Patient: sex M, age 46
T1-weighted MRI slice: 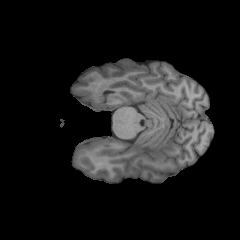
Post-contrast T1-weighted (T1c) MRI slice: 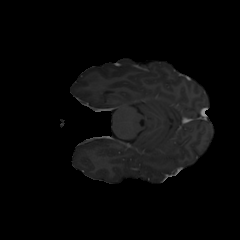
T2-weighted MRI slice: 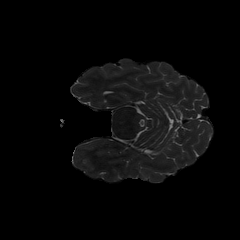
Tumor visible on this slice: no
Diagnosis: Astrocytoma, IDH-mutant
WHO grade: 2